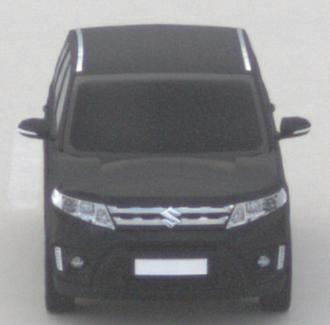
Make: Suzuki
Model: Vitara 1.6
Detailed model: Vitara (LY)
Model produced from: 2015/04
Model produced until: 2018/08
Doors: 5
Color: black
Road condition: dry road
Daytime: midday
Contrast: low contrast